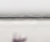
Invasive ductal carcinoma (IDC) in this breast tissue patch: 0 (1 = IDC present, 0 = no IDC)